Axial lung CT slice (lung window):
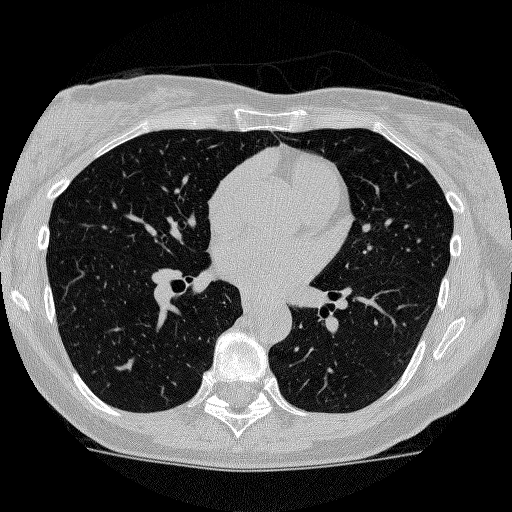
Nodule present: no